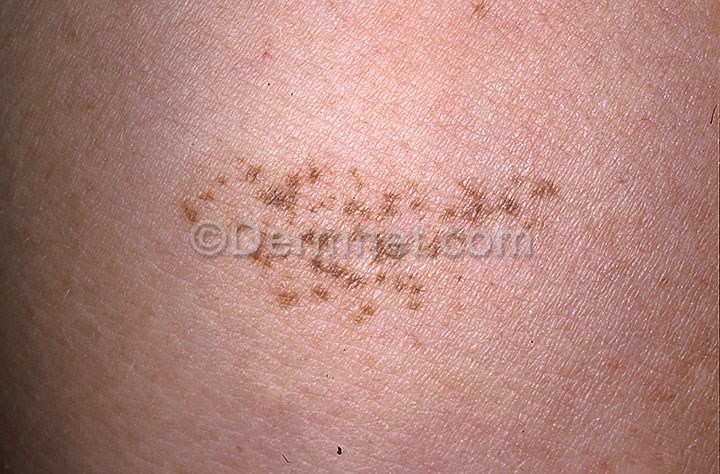
Disease: Melanoma Skin Cancer Nevi and Moles